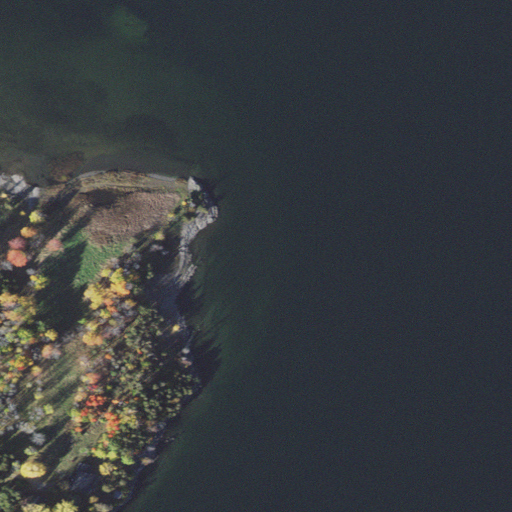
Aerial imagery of cape in Vermont named Jordan Point containing open water, woody wetlands, herbaceous wetlands, shrub, medium intensity development, low intensity development, mixed forest, and evergreen forest